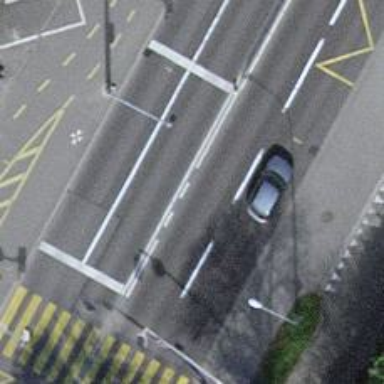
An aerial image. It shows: Asphalt road with primary link designation.